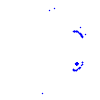
Particle: kaon